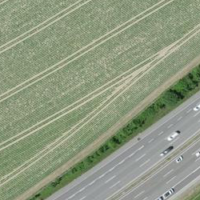
EUNIS habitat code: 57
Species observed at this site:
Lamium galeobdolon
Accipiter nisus